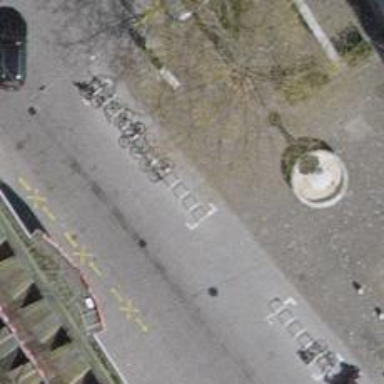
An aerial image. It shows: Bicycle parking area with stands available.